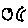
Label: moon